Question: As the title say, is there a way to find the children of children node when listen or visit a node in ANTLR.
For example: (use grammars-v4-java lexer and parse rule)
First, I take a java file to grammar tree.
'''
grun Java compilationUnit -gui Example.java
'''
'''
// Example.java
public class Example {
String name = "test";
void call(){
String name1 = "test";
}
}
'''
and the grammar tree is

Then I try to use java to extends the baseListerner to listen 'enterClassDeclaration' node. So I can get the 'ClassDeclarationContext' node. I want to find the 'ClassDeclarationContext' node's children of children that the child type is 'LocalDeclarationContext'.
In this example:
'''
public class MyListener extends JavaParserBaseListener {
@Override
public void enterClassDeclaration(JavaParser.ClassDeclarationContext ctx) {
// find the children of children by ctx
List<ParserRuleContext> contexts = findChildContextBy(ctx, LocalVariableDeclarationContext.class);
super.enterClassDeclaration(ctx);
}
}
'''
The variable 'contexts' should has two elements. 'name' and 'name1'
I do not want to find the children one layer by one layer. emmm, Is there have a convenient way?
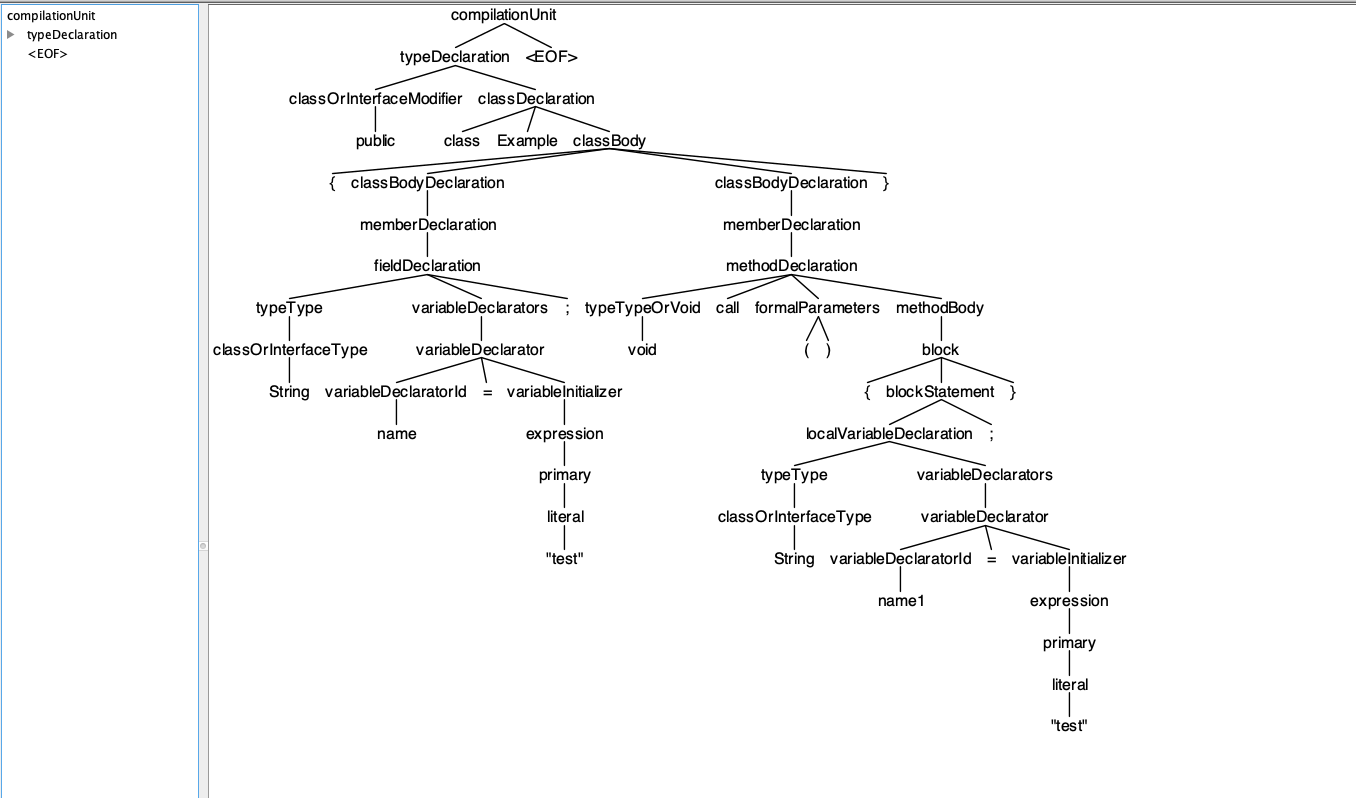
Answer: For a given parse tree it's easy to look up specific child nodes (at any nesting level) using <URL>.
You can trigger that search from either the full parse tree return by the called parser rule or within a listener/visitor method for the particular subtree, for example:
'''
List<ParseTreeMatch> matches = XPath.findAll(ctx, "//localVariableDeclaration", parser);
'''
The return matches are instances of 'LocalVariableDeclarationContext' (if any matched).
Note: the linked page describe two search utilities, parse tree matching and XPath, which can be used individually or together.